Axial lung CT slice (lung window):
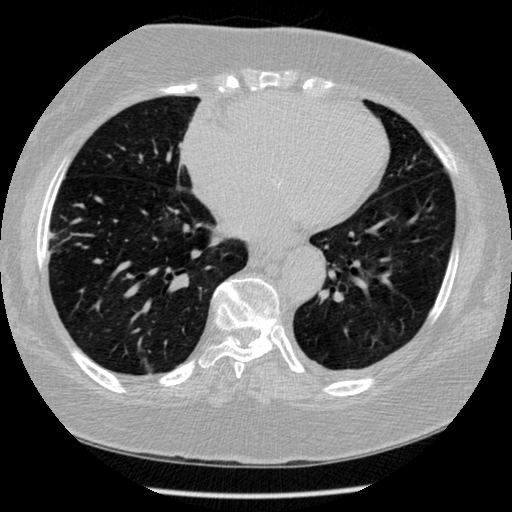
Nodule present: no